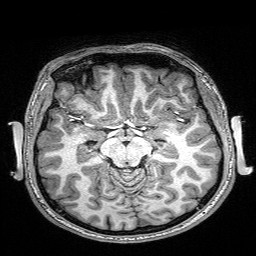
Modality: T1w
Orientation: coronal